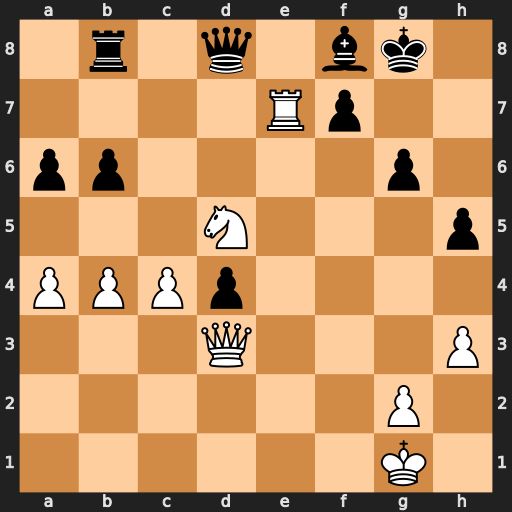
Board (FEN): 1r1q1bk1/4Rp2/pp4p1/3N3p/PPPp4/3Q3P/6P1/6K1
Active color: w
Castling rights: -
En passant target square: -
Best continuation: Qxg6+ fxg6 Nf6+ Kh8 Rh7#